Question: I wish to add a gradient image to both sides of my main div on homepage.
My image looks like this

Can anyone help me in this ? I thought of having a div outside the main with background image as this, but that didnt work.
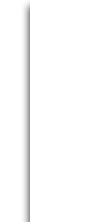
Answer: <URL>
Replace background image for '.wrapper .inner' to correct one.